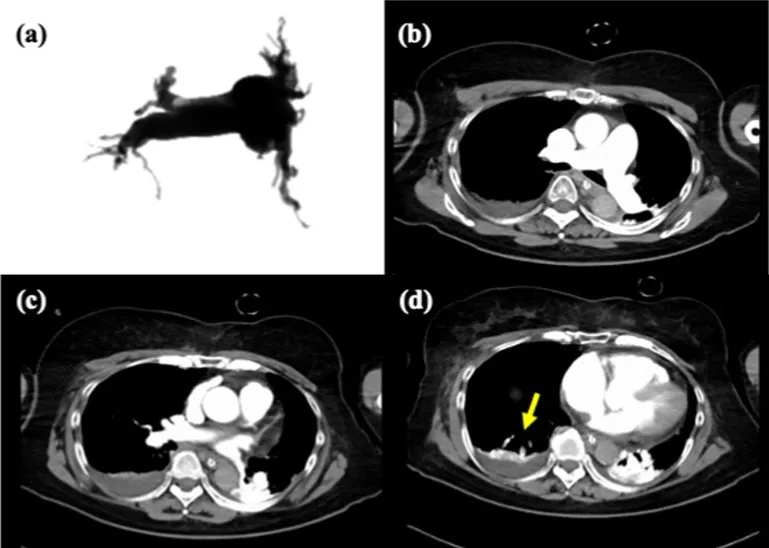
The computed tomography (CT) pulmonary angiography showed a small fresh thrombus in the right A10 (yellow arrow) and chronic thromboembolic obstruction of the bilateral distal pulmonary artery. (For interpretation of the references to colour in this figure legend, the reader is referred to the Web version of this article. ).
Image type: radiology (ct)